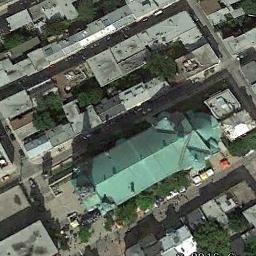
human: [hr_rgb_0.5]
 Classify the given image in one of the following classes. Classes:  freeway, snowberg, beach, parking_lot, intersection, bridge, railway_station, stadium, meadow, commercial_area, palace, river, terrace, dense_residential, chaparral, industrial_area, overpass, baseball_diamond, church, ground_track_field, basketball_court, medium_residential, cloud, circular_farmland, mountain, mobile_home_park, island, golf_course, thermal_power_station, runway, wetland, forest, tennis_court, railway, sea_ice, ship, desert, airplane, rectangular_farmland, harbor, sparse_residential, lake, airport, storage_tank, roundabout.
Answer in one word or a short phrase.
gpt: church